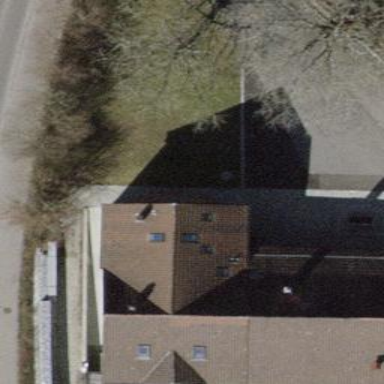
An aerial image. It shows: Gabled building.